Identify the alterations between these two images.
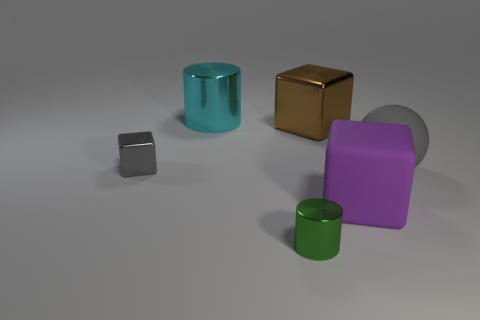
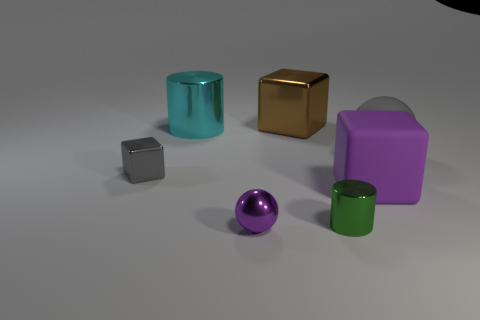
the small sphere has been added
the tiny ball has been newly placed
the small purple object has been newly placed
the purple sphere has been added
the small purple metallic ball has appeared
the tiny purple shiny ball that is left of the tiny green cylinder has appeared
the tiny purple shiny ball on the left side of the large metal cylinder has been added
the small purple shiny sphere in front of the big purple matte block has been newly placed
the small purple shiny ball that is in front of the large gray object has been newly placed